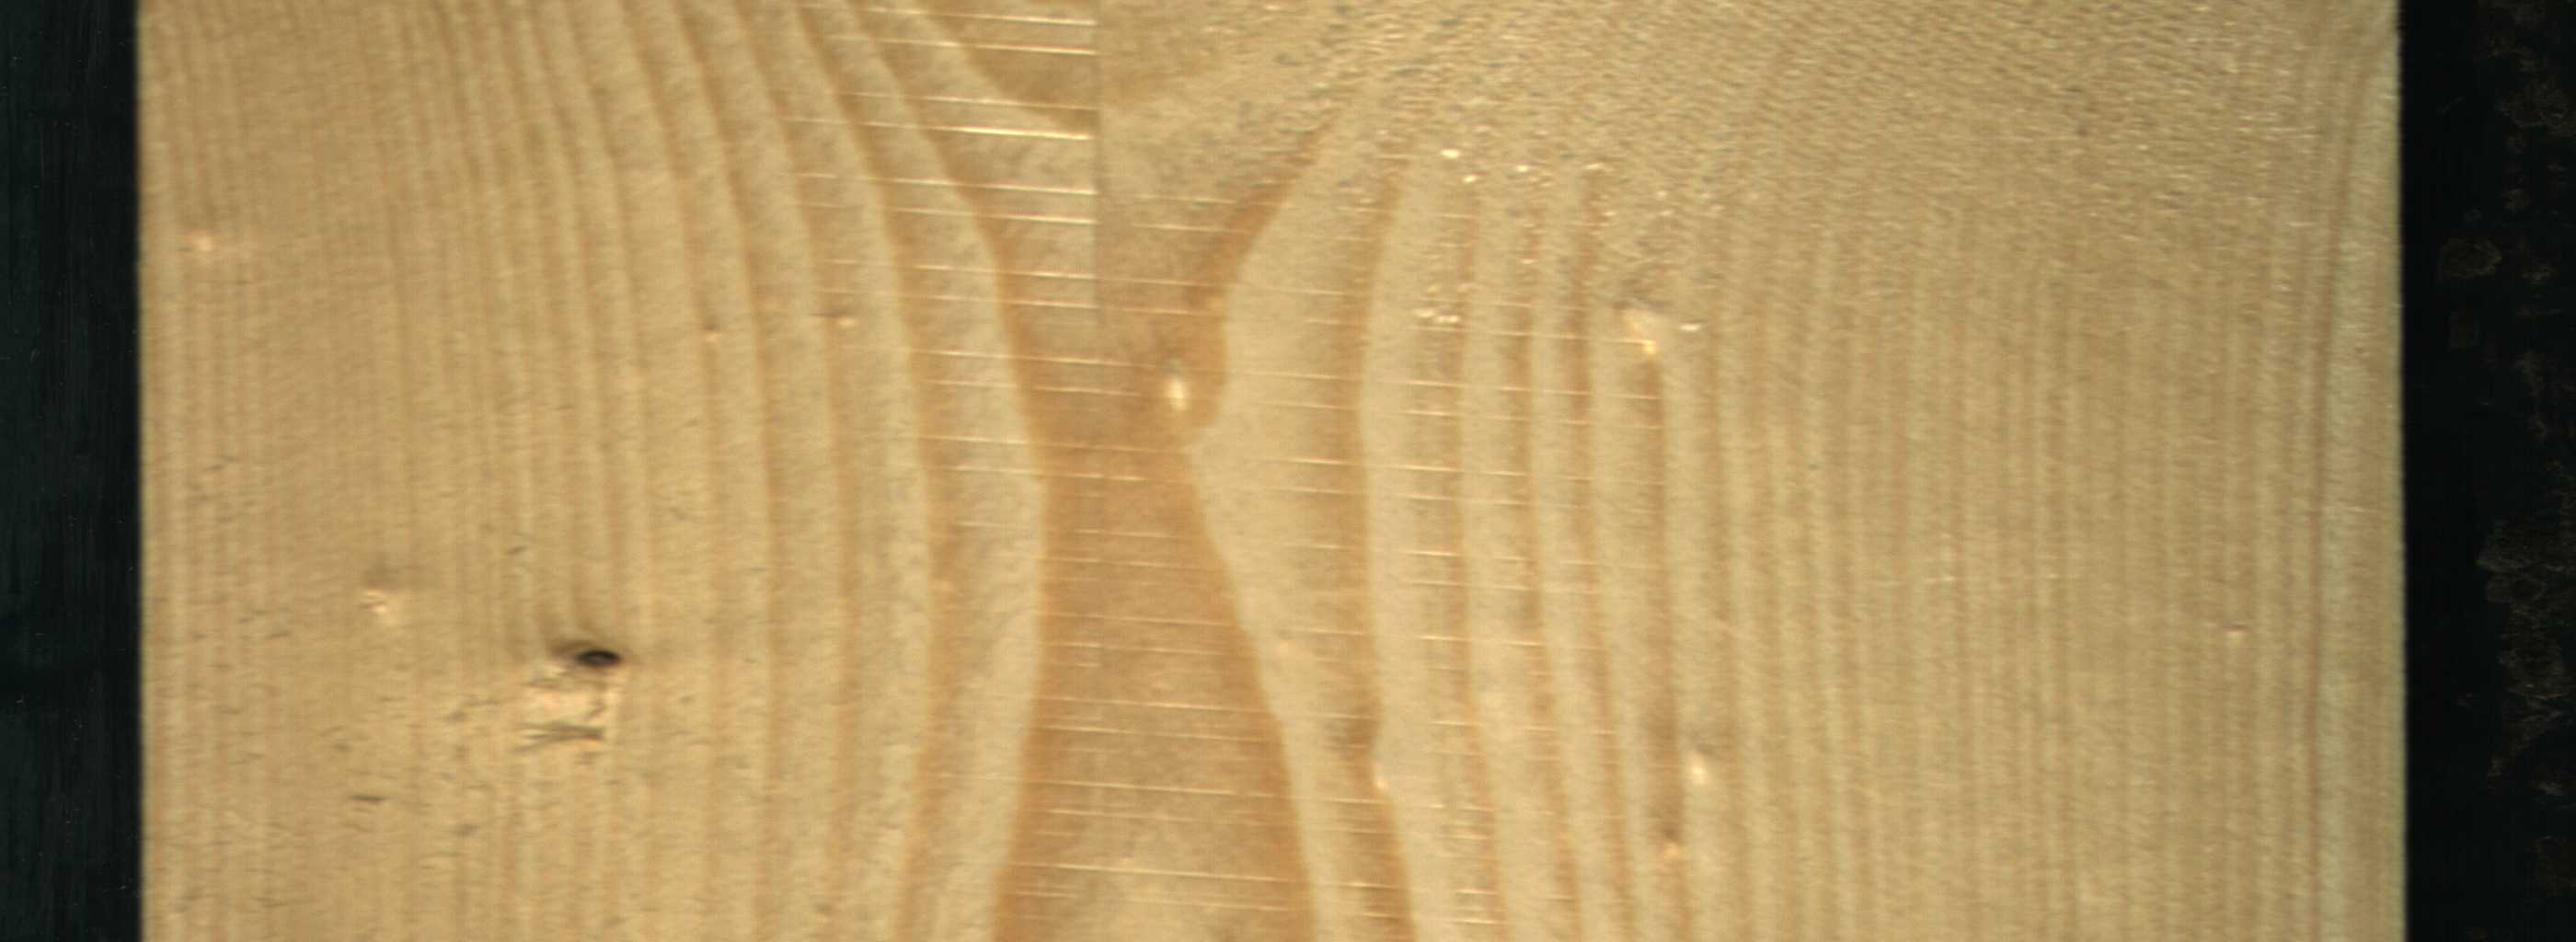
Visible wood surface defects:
Dead_Knot